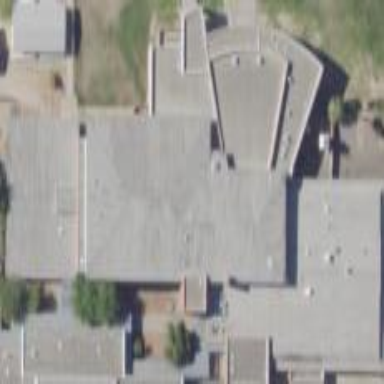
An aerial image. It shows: School building.